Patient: sex F, age 58
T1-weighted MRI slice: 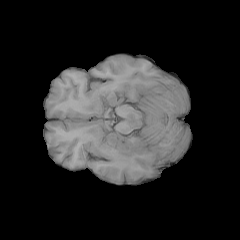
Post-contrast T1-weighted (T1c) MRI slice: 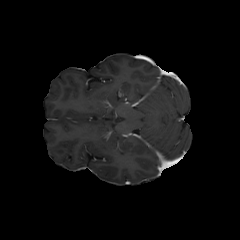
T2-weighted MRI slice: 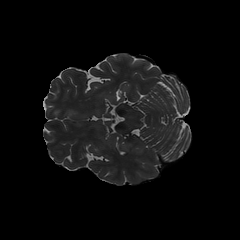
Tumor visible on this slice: no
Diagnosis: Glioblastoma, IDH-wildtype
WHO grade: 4